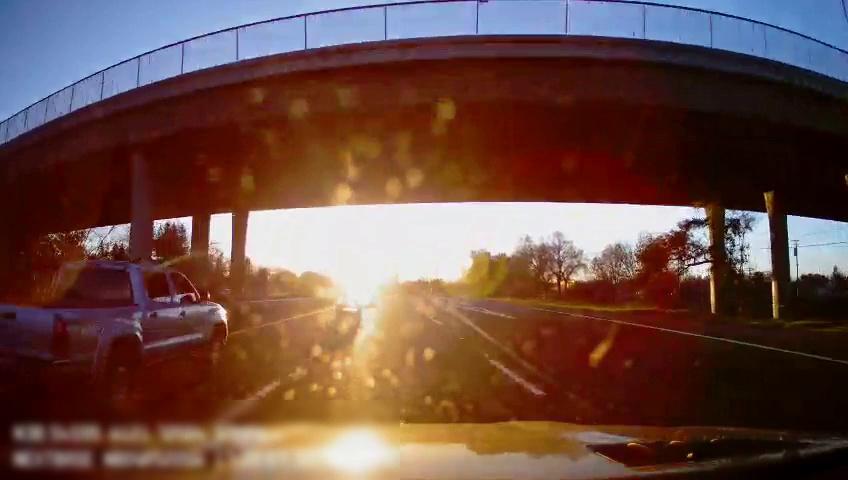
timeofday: Day
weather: Sunny
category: Drivable Space
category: Vehicles | SUV
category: Vehicles | SUV
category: Vehicles | Truck
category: Lanes | Alternate Lane
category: Lanes | Current Lane
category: Lanes | Current Lane
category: Lanes | Alternate Lane